Question: The image below is a screenshot of 2 objects in an array.
How can I retrieve the dates and the string "" inside this array? Please consider if there is more than 1 object in the array.
I've created this function thus far:
'''
function printData(data) {
$.each(data, function(i, item) {
//console.log(item);
$.each(item, function(j, c) {
//console.log(c);
$.each(c, function(k, l){
//console.log(l.v);
});
});
});
//console.log(data.c.v);
console.dir(data);
}
'''
Can you tweak this function to get what I want.

Edit:
The object:
'''
data = new google.visualization.DataTable();
data.addColumn('datetime', 'start');
data.addColumn('datetime', 'end');
data.addColumn('string', 'content');
'''
A listener lets users to add events to the timeline, and I add the data to the timeline as follows:
'''
var options = {
"width": "100%",
"height": "300px",
"editable": true,
"style": "box"
};
timeline.draw(data, options);
'''
Here is the delete function (may help to distinguish selections of the object):
'''
function doDelete() { /*** Delete the currently selected event */
// retrieve the selected row
var sel = timeline.getSelection();
if (sel.length) {
if (sel[0].row != undefined) {
var row = sel[0].row;
}
}
if (row != undefined) {
timeline.deleteItem(row);
} else {
alert("First select an event, then press remove again");
}
}
console.log(JSON.stringify(data, null, 4));
'''
'''
{
"cols": [
{
"id": "",
"label": "start",
"pattern": "",
"type": "datetime"
},
{
"id": "",
"label": "end",
"pattern": "",
"type": "datetime"
},
{
"id": "",
"label": "content",
"pattern": "",
"type": "string"
}
],
"rows": [
{
"c": [
{
"v": "Date(2014, 3, 24)",
"f": null
},
{
"v": "Date(2014, 4, 1)",
"f": null
},
{
"v": "Subgoal A",
"f": null
}
]
},
{
"c": [
{
"v": "Date(2014, 4, 1)",
"f": null
},
{
"v": "Date(2014, 4, 8)",
"f": null
},
{
"v": "Subgoal B",
"f": null
}
]
}
],
"p": null
}
'''
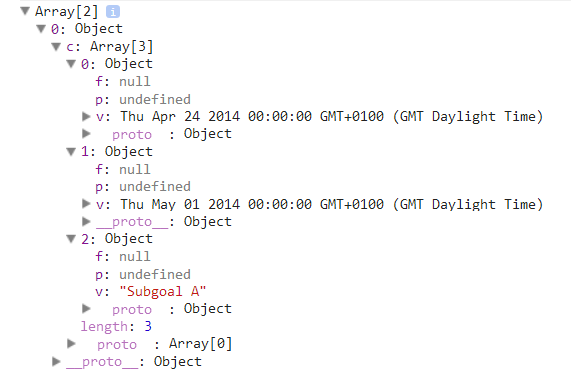
Answer: You seem to have 4 levels actually, and have only shown the '.rows' array of your 'data' object in the screenshot. However, you should not just wrap another loop around it, but explicitly access that property - just as you have done with '.v' in the end. Also, the '.c' property should similarily be accessed explicitly instead of just being enumerated.
'''
function printData(data) {
console.log(JSON.stringify(data)); // assuming this is the shown output
$.each(data.rows, function(i, row) {
$.each(row.c, function(j, item) {
console.log(item.v);
});
});
}
'''